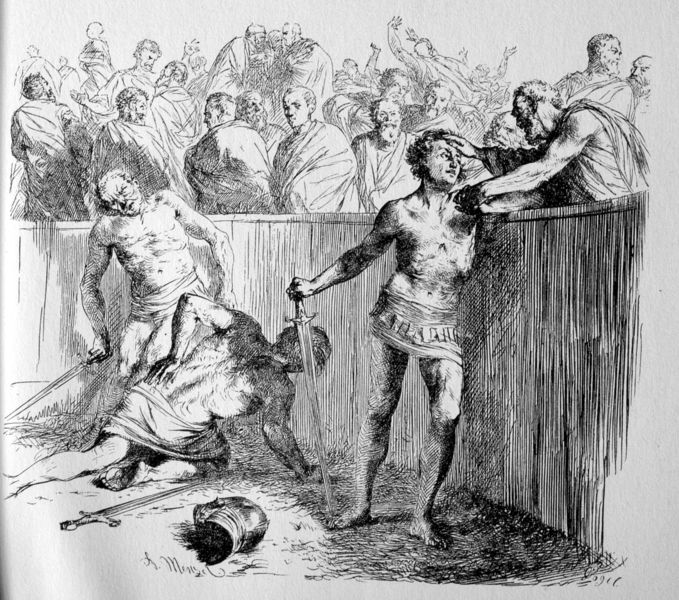
Titel: Ein römischer Gladiator hat seinen Gegner besiegt und lehnt sich erschöpft an die Brüstung (aus Illustrationen zu den Werken Friedrichs des Großen)
Künstler: Adolph Menzel
Schlagwörter: dunkel, hand, held, kampf, kopf, kämpfer, körper, lendenschurz, mann, nackt, nackter, schatten, schurz, weiß, wunde, menschen, sand, brust, grau, haar, hell, holz, licht, männer, nase, rücken, schwarz, skizze, stirn, zeichnung, zaun, masse, alt, bart, jung, wand, arme, enthauptet, enthauptung, gesicht, mensch, mord, tod, tot, trauer, hände, signatur, erde, feld, boden, auge, gewand, haare, drei, gewänder, publikum, beine, papier, zuschauer, schwer, mauer, grafik, graphik, schattierung, schattierungen, linien, pause, füsse, muskeln, halbnackt, nackte, knie, freude, striche, tor, arena, oben, unten, abwenden, spiel, barfuss, nacktheit, tusche, blut, antike, lendentuch, fuss, balustrade, druck, schwarz-weiss, druckgrafik, schraffur, radierung, stich, lithografie, hass, illustration, schwert, schwerter, waffen, gemetzel, strafe, verletzt, waffe, tumult, staub, volk, bleistift, degen, helm, sieg, tinte, rom, tribühne, streicheln, römer, verzweiflung, leben, männlich, sklave, ende, wunden, freiheit, romantisch, antik, griechen, leid, leiden, niederlage, schmerz, schreien, toga, müde, segnen, heiliger, umhänge, ballustrade, spiele, männder, jubel, erschöpft, verletzung, tunika, helden, sieger, lenden, tränen, absperrung, besiegte, verwundeter, artigo, zweikampf, amphitheater, circus, gladiator, gladiatoren, lendenschutz, senator, senatoren, bande, lob, kommunikation, besiegt, verlust, hoffnungslos, zwang, kamp, abgeschlagen, colosseum, mut, verlierer, tapferkeit, gewinner, besiegter, rippenbogen, tapfer, ung, tuschezeinung, grausamkeit, barfüsse, hoffnungslo, männlci, tumunlt, spartakus, schwert enthauptet, ermunterung, scherwand